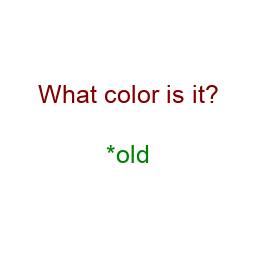
Color: green
Color name shown: gold
Background color: white
Question text color: maroon